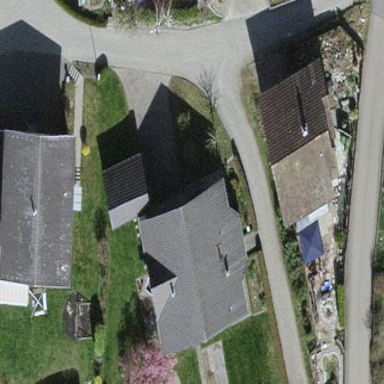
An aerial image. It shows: Detached building.